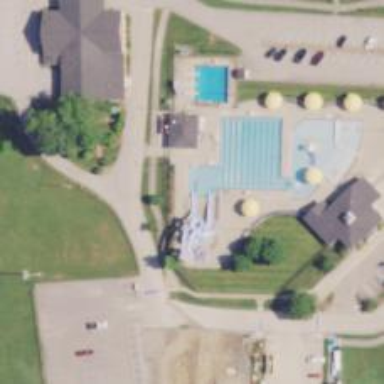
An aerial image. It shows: Water slide attraction.